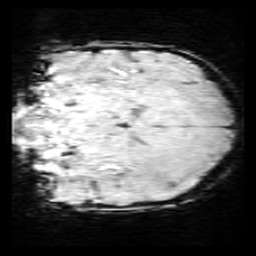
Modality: SWI
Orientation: coronal
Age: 12
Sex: male
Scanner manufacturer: siemens
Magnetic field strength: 3 T
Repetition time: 0.027 s
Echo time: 0.02 s